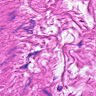
Metastatic tissue present: no